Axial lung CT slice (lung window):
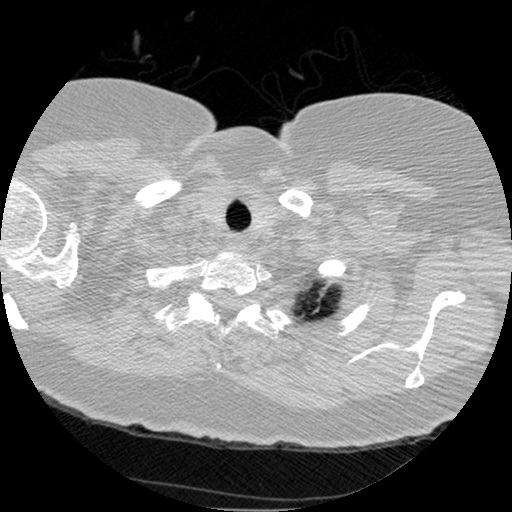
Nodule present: no